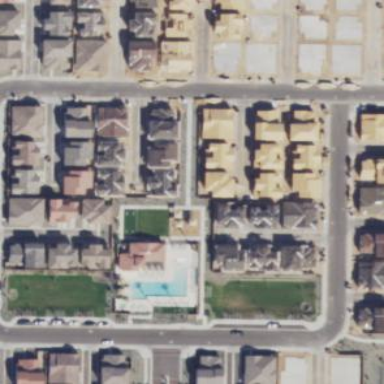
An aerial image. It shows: Gated residential area.